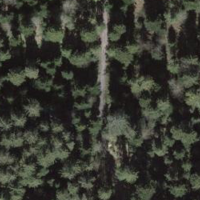
EUNIS habitat code: 43
Species observed at this site:
Phylloscopus collybita
Turdus merula
Erithacus rubecula
Troglodytes troglodytes
Vaccinium myrtillus
Turdus viscivorus
Regulus ignicapilla
Corvus corax
Sylvia atricapilla
Periparus ater